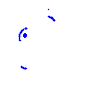
Particle: proton